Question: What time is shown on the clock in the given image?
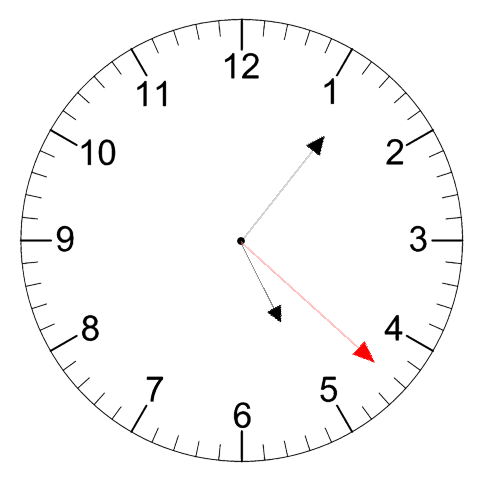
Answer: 05:06:22